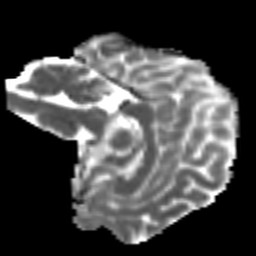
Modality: MD
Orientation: sagittal
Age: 27
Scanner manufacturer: siemens
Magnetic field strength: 3 T
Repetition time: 4.52 s
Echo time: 0.084 s